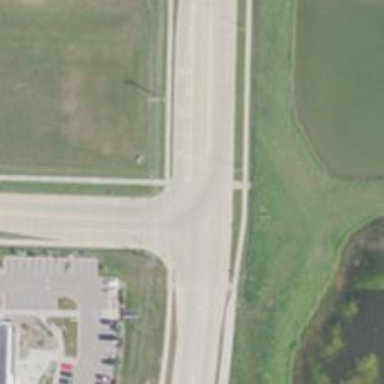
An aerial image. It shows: Tertiary road.